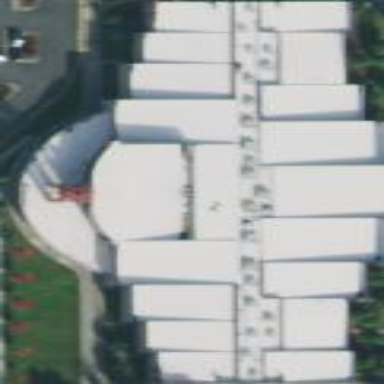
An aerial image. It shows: Cinema building.